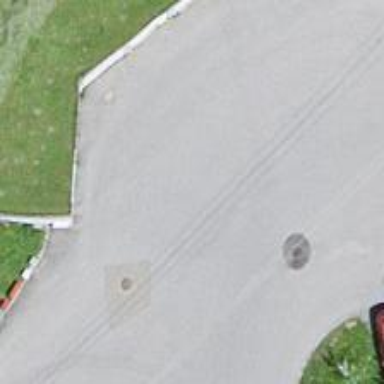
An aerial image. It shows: Asphalt parking aisle off service road.